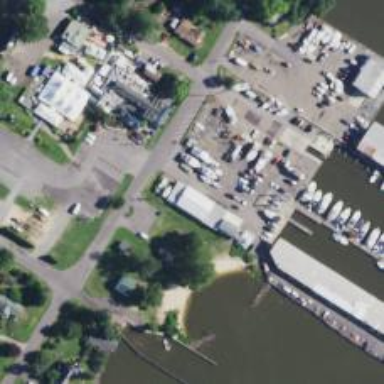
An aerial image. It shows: Boatyard along the waterway.